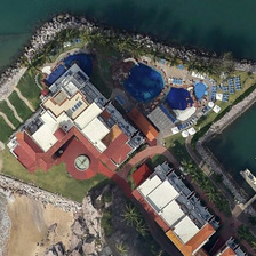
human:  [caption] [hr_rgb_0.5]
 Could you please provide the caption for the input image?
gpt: Bright blue meadow and dark blue pool buildings are in the corner of the island.

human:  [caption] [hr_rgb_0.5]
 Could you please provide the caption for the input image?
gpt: A row of white buildings and three blue swimming pools are located on the beach.

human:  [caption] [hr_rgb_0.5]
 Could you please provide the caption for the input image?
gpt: on the island  there are lawns  dark blue pools  and buildings with colorful roofs .

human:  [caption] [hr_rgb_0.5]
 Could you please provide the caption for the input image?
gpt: A row of white buildings and three blue pools are located in the sea bank.

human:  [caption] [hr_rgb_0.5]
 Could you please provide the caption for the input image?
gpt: In one corner of the island there are dark blue pond buildings with bright roofs.